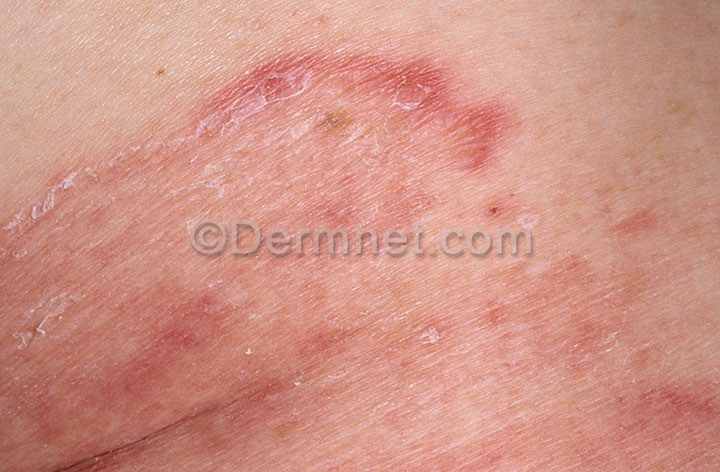
Disease: Tinea Ringworm Candidiasis and other Fungal Infections